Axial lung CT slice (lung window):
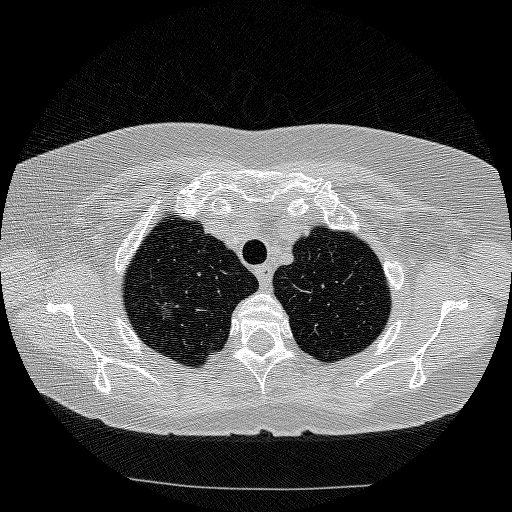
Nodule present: yes
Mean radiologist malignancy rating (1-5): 4